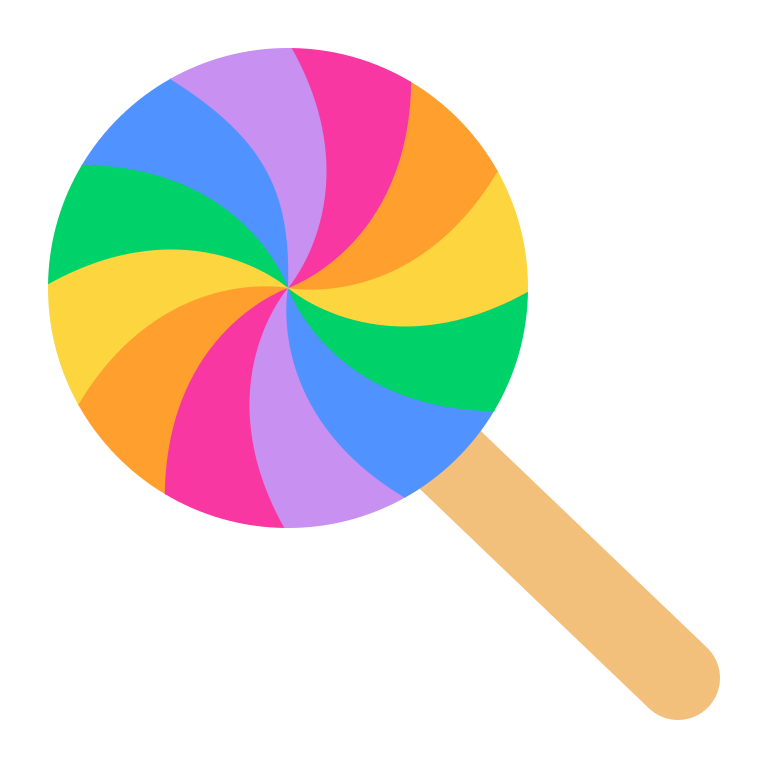
lollipop flat